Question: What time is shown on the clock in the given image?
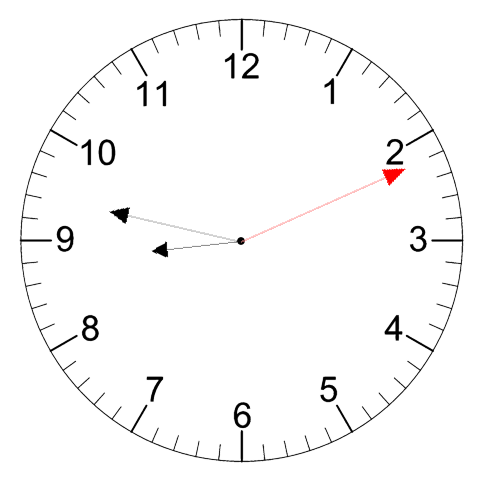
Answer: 08:47:11